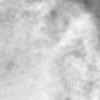
Label: no_change